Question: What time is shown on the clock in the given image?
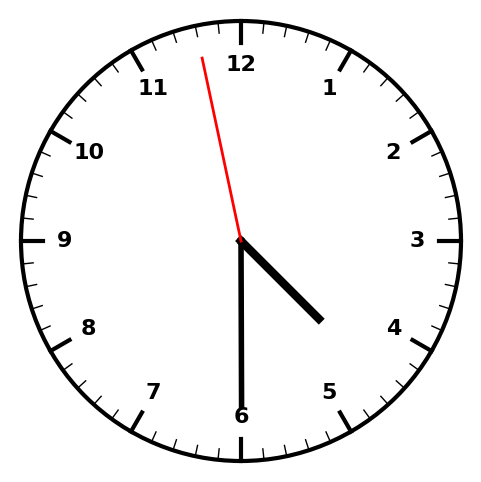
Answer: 04:29:58